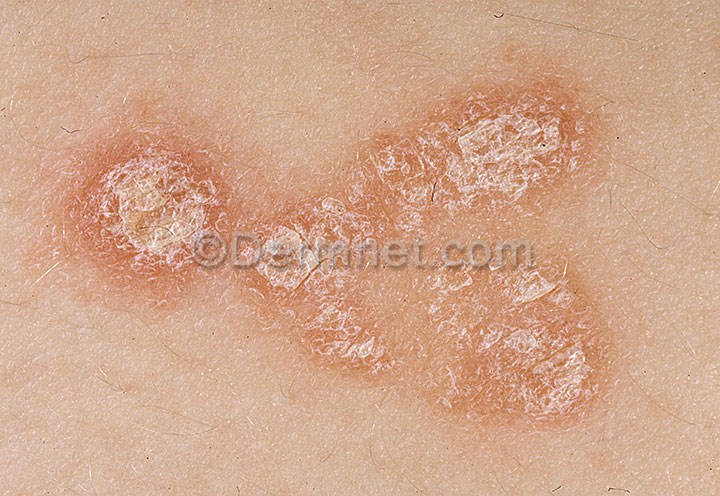
Disease: Psoriasis pictures Lichen Planus and related diseases